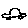
Label: car